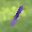
Label: 1